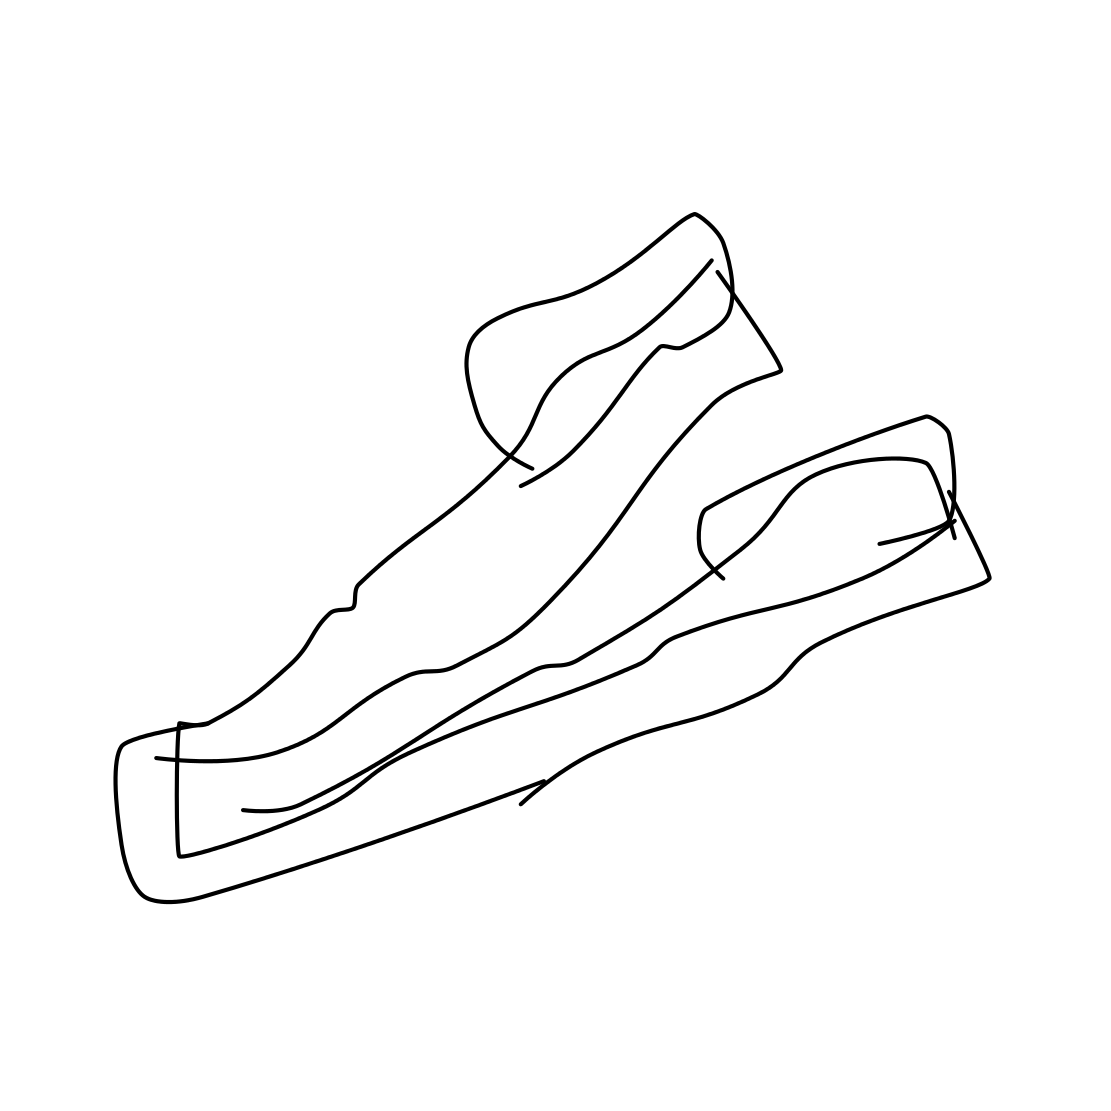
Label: stapler